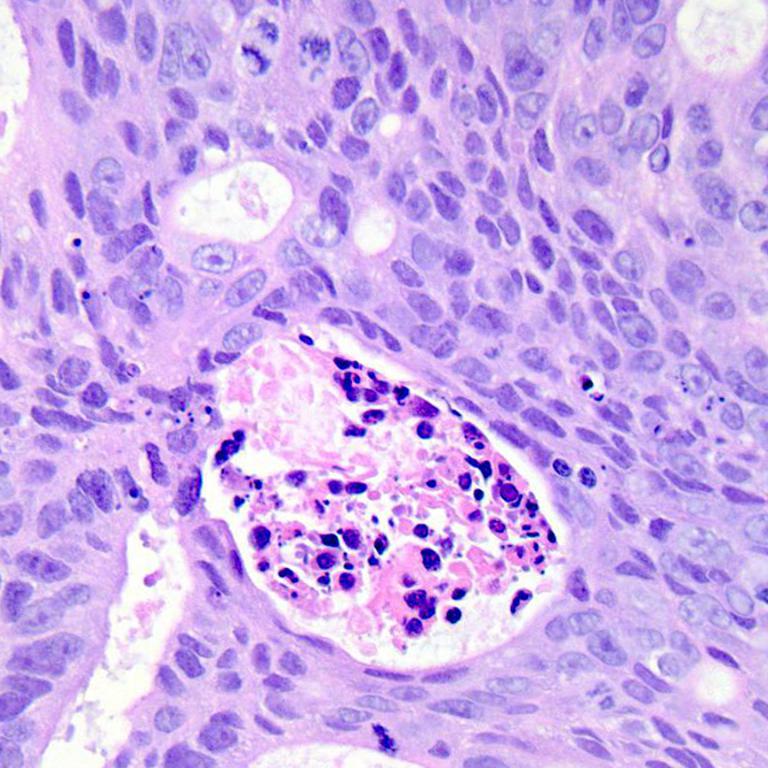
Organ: colon
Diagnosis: adenocarcinomas